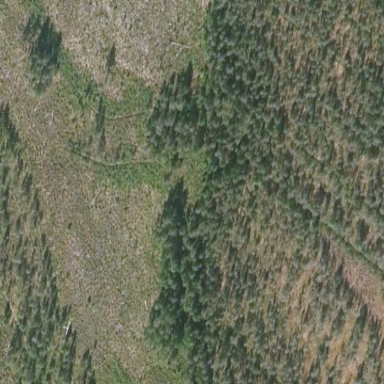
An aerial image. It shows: Woodland consisting mainly of needle-leaved trees.